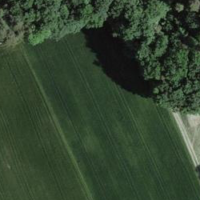
EUNIS habitat code: 52
Species observed at this site:
Euphorbia cyparissias